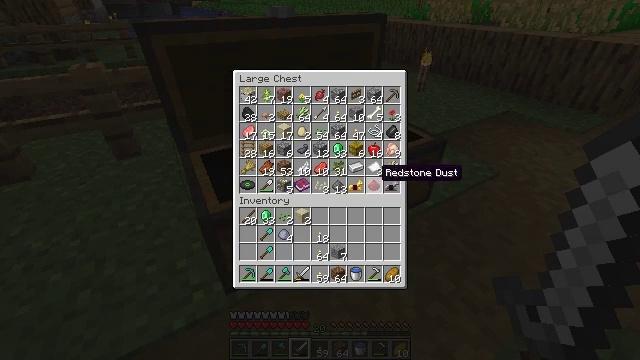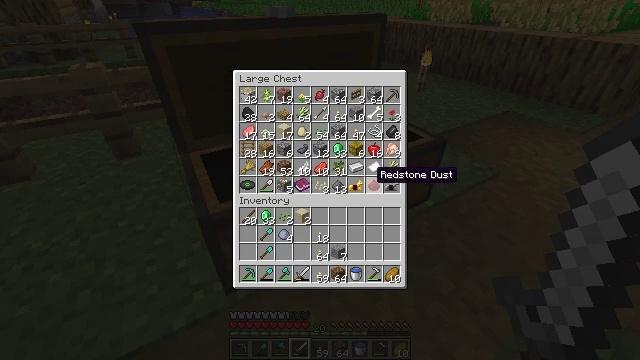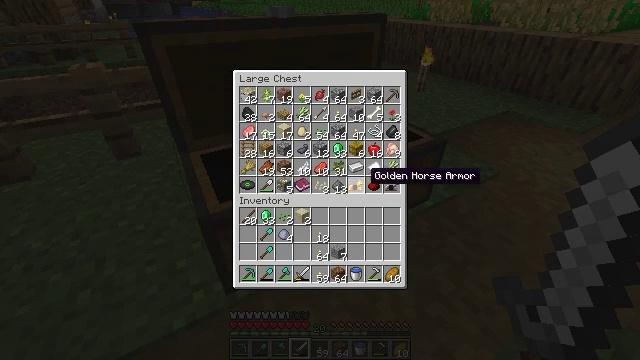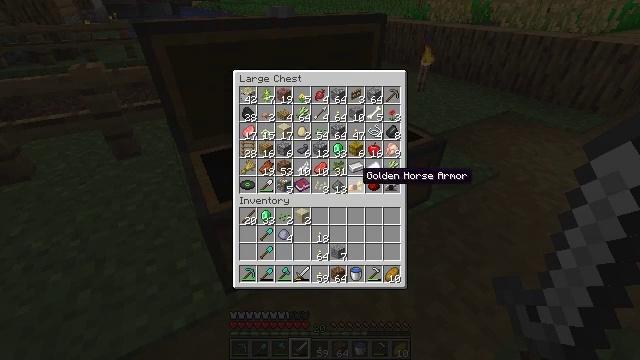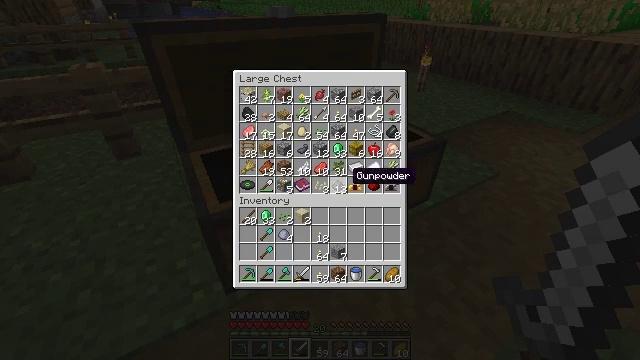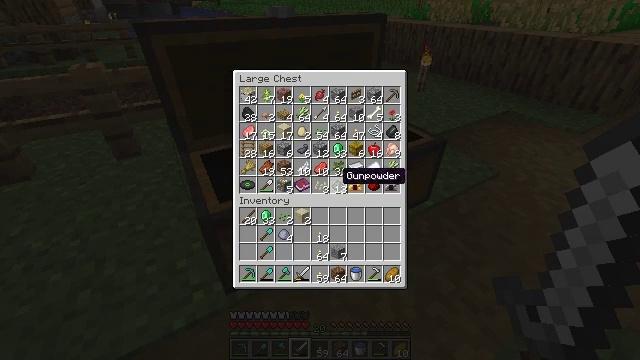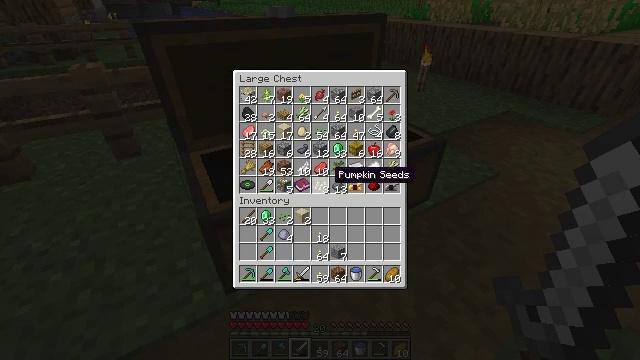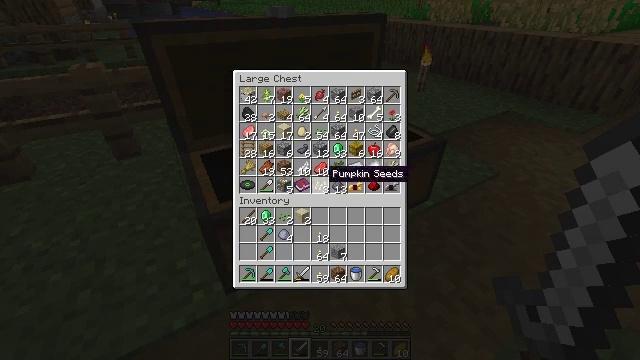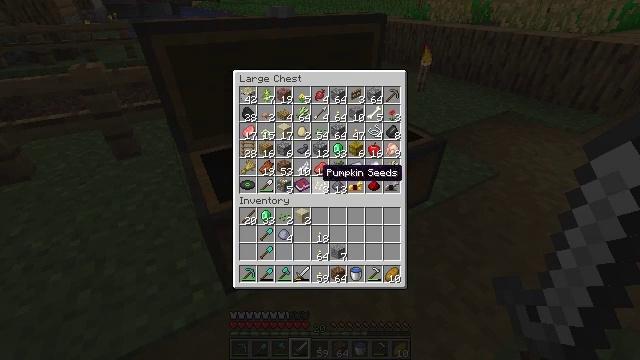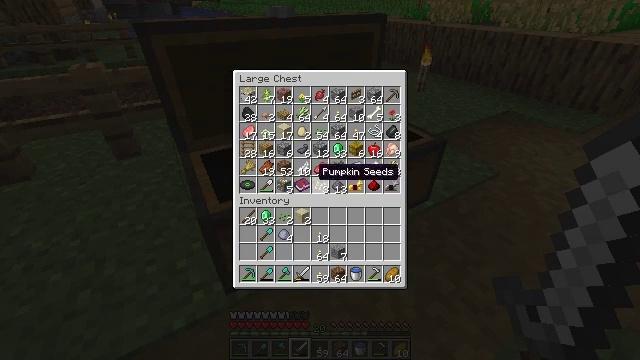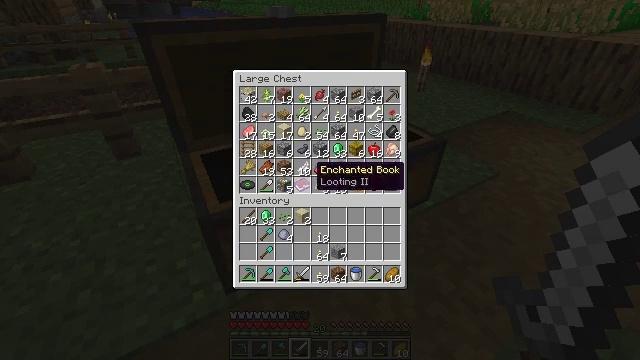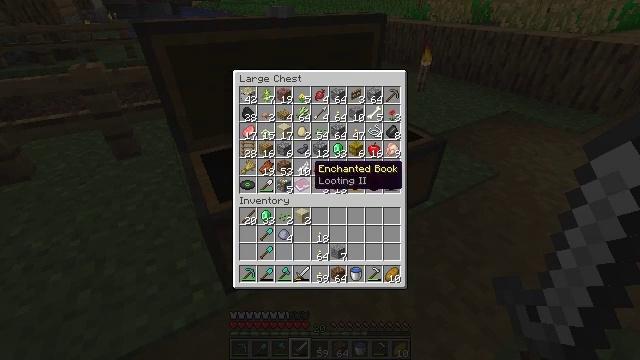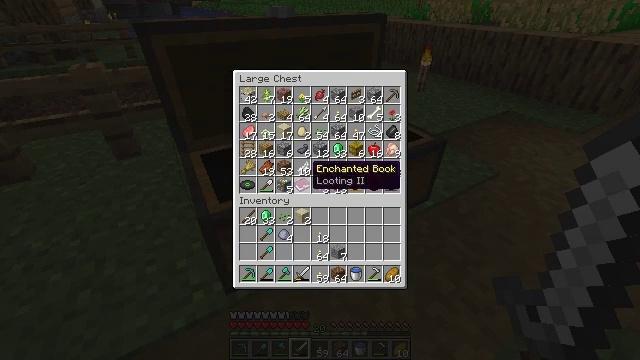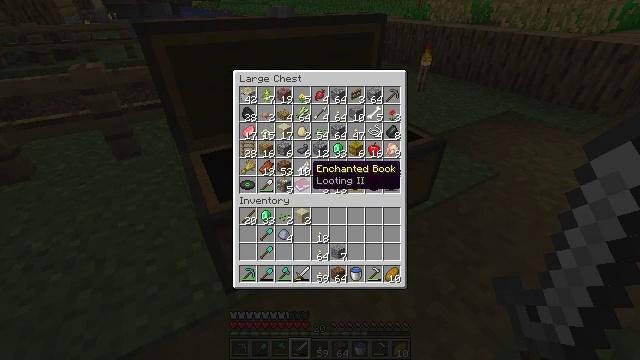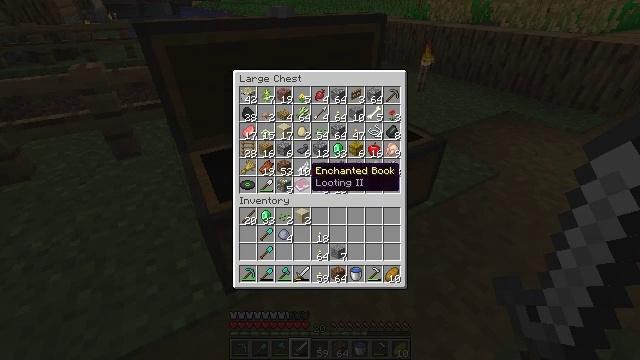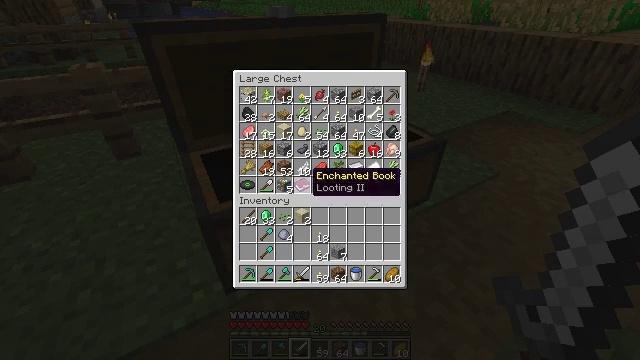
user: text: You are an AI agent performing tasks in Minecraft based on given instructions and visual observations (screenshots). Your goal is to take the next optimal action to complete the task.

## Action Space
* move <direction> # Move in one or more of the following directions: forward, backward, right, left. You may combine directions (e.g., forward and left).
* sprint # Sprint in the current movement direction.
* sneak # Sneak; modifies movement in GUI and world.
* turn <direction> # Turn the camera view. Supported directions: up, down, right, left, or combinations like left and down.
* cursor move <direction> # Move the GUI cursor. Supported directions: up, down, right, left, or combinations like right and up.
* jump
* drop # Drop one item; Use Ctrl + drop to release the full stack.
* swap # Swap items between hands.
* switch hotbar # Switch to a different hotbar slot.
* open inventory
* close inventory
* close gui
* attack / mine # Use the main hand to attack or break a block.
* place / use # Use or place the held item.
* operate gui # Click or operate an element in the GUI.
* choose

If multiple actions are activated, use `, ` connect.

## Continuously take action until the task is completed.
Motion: motion action
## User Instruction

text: Open your crafting table to craft a lectern.
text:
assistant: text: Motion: no_op
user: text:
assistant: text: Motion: no_op
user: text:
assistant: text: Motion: cursor move left
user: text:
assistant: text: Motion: cursor move left
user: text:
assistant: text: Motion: cursor move left
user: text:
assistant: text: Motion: cursor move left
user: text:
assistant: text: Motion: no_op
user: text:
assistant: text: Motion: no_op
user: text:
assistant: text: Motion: no_op
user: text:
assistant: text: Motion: no_op
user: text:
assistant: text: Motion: no_op
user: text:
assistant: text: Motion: no_op
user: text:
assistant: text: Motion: no_op
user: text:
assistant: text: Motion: no_op
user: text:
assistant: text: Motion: no_op
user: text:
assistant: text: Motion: cursor move down
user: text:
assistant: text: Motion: cursor move right and down
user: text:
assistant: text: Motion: cursor move right and down
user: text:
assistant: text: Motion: cursor move right and down
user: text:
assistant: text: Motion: cursor move right
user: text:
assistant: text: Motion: cursor move right
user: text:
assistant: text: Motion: no_op
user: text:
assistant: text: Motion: no_op
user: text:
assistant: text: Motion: no_op
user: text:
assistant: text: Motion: no_op
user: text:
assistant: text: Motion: no_op
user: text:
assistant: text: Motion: no_op
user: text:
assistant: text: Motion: no_op
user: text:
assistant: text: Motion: no_op
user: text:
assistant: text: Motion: no_op